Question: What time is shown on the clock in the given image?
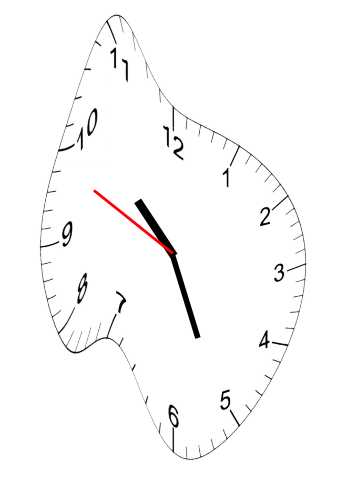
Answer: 10:25:49